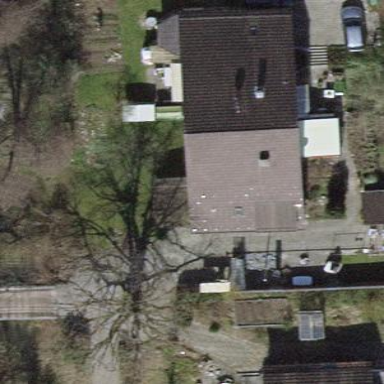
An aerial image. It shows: Semidetached house with tiled roof.